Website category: university
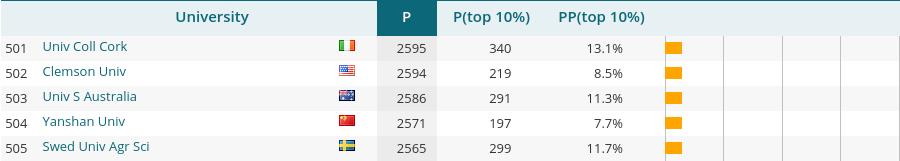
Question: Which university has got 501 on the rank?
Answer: Univ Coll Cork

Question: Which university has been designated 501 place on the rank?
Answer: Univ Coll Cork

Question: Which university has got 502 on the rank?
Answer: Clemson Univ

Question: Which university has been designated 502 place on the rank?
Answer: Clemson Univ

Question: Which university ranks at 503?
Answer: Univ S Australia

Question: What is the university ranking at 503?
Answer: Univ S Australia

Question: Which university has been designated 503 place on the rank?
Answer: Univ S Australia

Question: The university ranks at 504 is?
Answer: Yanshan Univ

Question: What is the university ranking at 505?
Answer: Swed Univ Agr Sci

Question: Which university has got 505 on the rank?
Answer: Swed Univ Agr Sci

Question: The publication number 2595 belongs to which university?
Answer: Univ Coll Cork

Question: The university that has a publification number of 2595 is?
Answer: Univ Coll Cork

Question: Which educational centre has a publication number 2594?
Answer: Clemson Univ

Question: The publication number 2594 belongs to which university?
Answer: Clemson Univ

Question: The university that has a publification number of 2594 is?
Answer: Clemson Univ

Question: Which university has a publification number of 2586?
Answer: Univ S Australia

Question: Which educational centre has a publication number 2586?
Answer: Univ S Australia

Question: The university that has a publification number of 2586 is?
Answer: Univ S Australia

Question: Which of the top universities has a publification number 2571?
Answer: Yanshan Univ

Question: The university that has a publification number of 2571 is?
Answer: Yanshan Univ

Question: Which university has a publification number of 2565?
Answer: Swed Univ Agr Sci

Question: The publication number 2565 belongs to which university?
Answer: Swed Univ Agr Sci

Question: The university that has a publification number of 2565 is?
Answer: Swed Univ Agr Sci

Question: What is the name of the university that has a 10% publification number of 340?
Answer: Univ Coll Cork

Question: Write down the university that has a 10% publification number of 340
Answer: Univ Coll Cork

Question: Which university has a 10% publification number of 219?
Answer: Clemson Univ

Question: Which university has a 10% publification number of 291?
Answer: Univ S Australia

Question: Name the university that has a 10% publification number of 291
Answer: Univ S Australia

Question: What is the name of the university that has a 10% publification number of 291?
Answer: Univ S Australia

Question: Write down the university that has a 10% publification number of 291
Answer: Univ S Australia

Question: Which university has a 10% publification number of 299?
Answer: Swed Univ Agr Sci

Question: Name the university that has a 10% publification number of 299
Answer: Swed Univ Agr Sci

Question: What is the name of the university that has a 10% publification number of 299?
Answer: Swed Univ Agr Sci